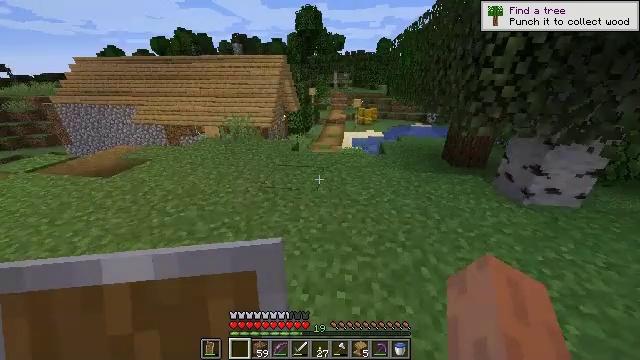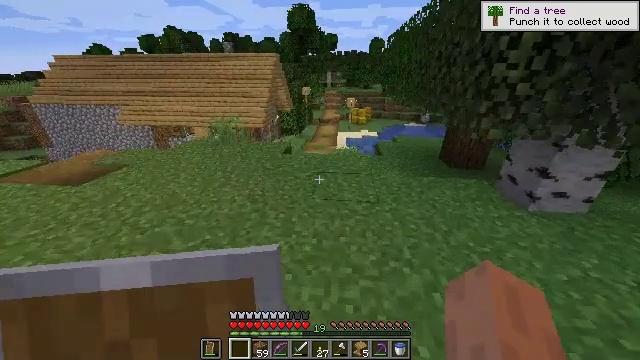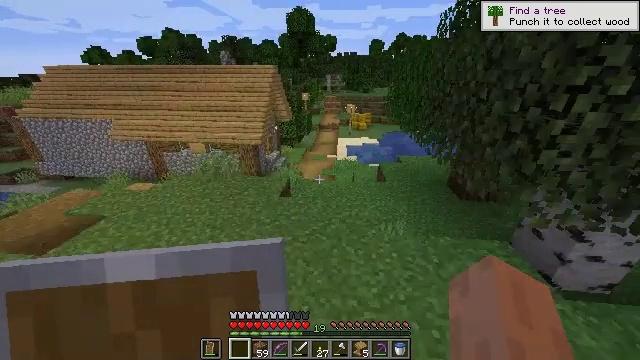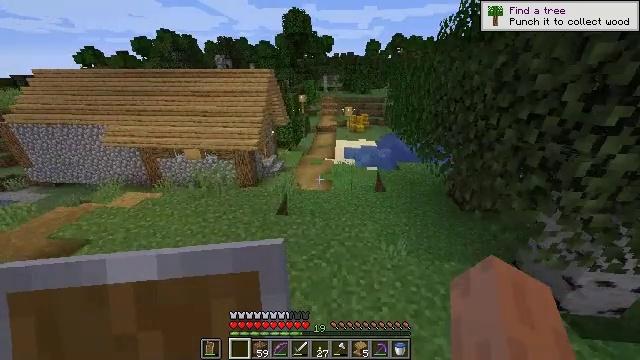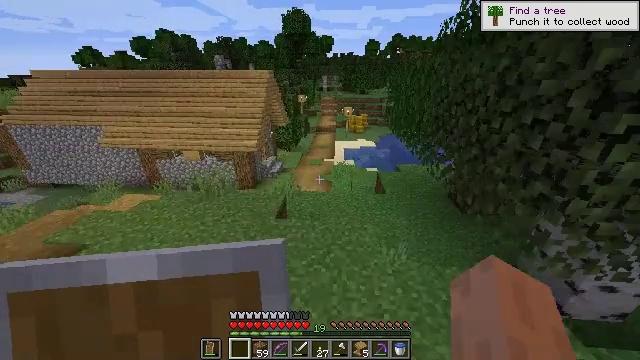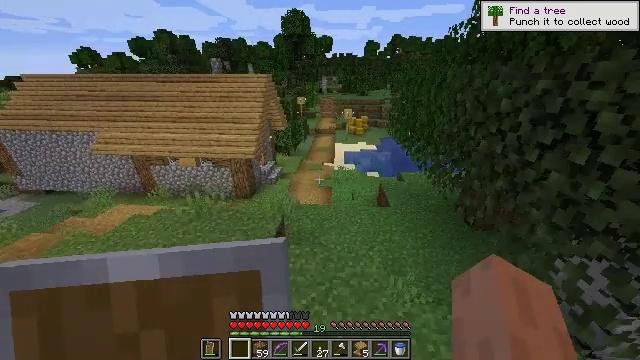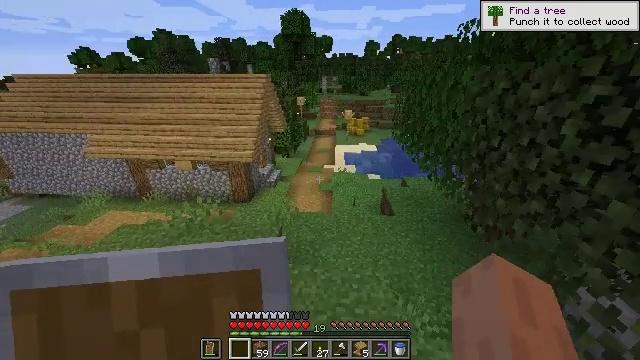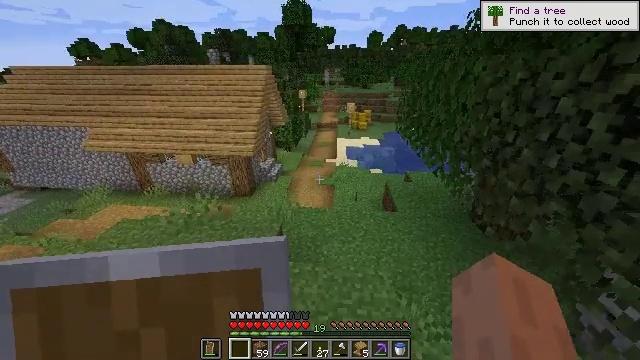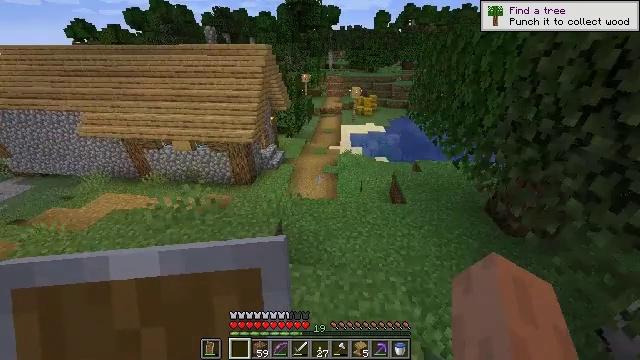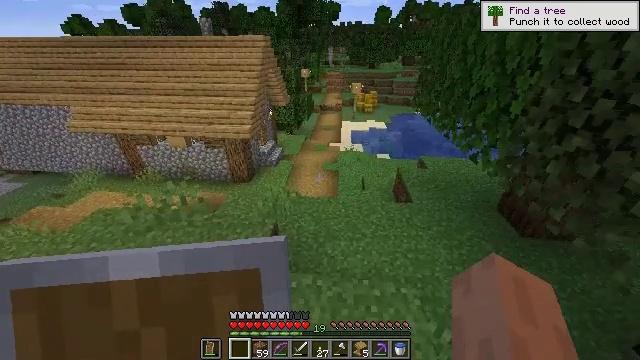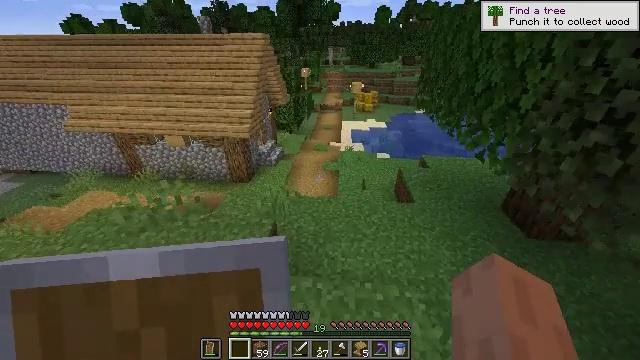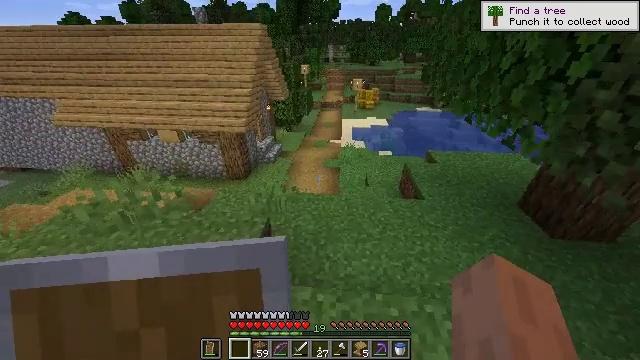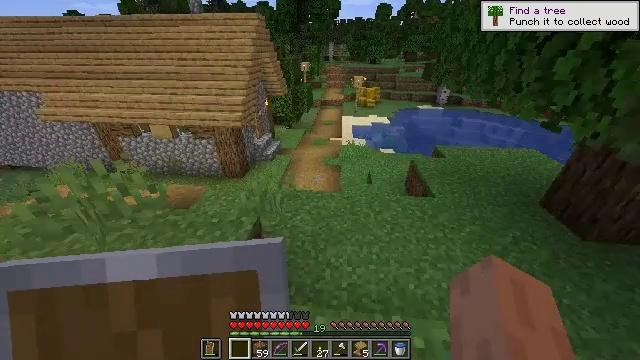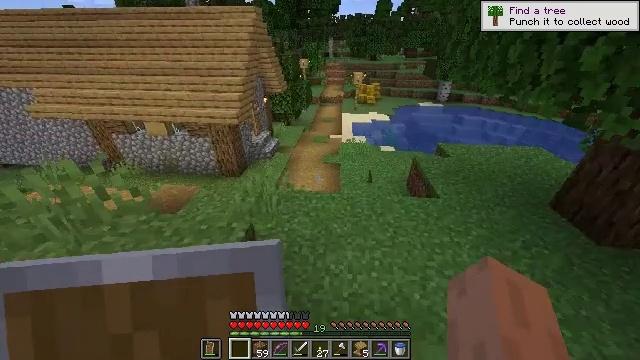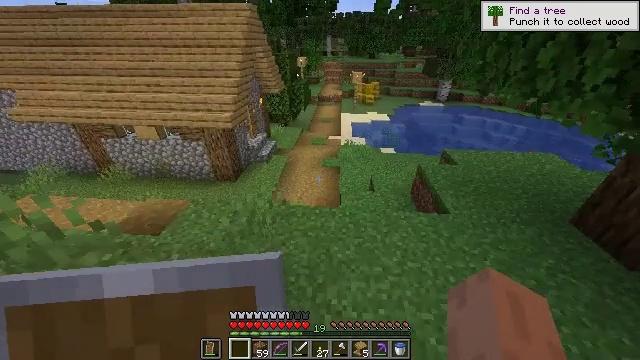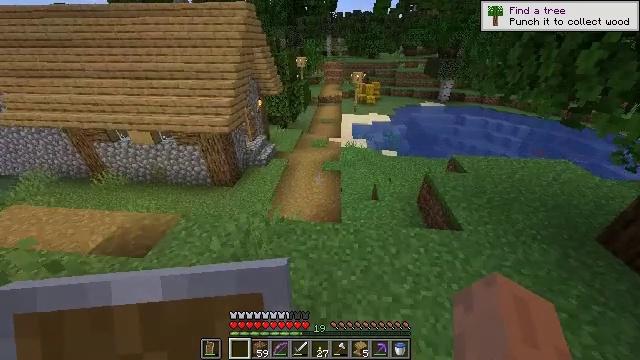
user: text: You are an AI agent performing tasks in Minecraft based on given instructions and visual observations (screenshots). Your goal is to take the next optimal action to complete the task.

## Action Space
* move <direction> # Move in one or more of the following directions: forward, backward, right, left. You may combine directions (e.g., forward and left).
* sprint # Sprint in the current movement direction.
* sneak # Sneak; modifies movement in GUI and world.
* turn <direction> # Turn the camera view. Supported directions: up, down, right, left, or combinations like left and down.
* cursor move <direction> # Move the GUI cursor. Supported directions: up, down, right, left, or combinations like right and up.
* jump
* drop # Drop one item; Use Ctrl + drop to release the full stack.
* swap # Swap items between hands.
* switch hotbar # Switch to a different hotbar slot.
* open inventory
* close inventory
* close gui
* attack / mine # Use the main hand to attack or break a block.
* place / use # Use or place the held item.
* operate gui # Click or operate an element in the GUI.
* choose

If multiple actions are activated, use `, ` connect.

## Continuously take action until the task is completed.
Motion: motion action
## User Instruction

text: Craft an oak sign with planks and sticks.
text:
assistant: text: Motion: move forward, turn right, jump
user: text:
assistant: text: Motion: move forward, jump
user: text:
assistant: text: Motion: move forward, jump
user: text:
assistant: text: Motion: move forward, jump
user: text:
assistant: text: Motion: move forward, jump
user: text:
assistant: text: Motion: move forward, jump
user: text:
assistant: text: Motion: move forward, turn down
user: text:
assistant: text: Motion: move forward, turn down
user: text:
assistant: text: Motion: move forward
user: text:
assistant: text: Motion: move forward
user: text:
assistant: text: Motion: move forward
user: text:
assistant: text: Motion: move forward
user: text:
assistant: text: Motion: move forward
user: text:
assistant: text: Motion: move forward
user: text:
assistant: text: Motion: move forward
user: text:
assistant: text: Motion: move forward
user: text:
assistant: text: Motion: move forward
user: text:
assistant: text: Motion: move forward and move right
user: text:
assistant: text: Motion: move forward and move right
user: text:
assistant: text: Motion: move forward and move right
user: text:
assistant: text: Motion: move forward and move right
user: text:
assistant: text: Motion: move forward and move right
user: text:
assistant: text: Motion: move forward and move right
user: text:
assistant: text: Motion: move forward and move right
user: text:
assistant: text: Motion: move forward and move right, turn left
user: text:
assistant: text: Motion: move forward
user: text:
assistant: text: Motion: move forward
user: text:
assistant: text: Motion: move forward
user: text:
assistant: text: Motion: move forward
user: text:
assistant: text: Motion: move forward